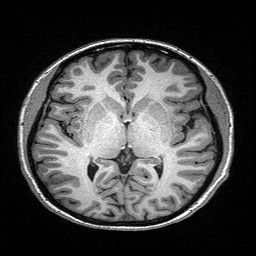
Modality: T1w
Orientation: coronal
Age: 25
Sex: female
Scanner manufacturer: siemens
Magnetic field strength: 3 T
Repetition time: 2.4 s
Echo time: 0.03 s